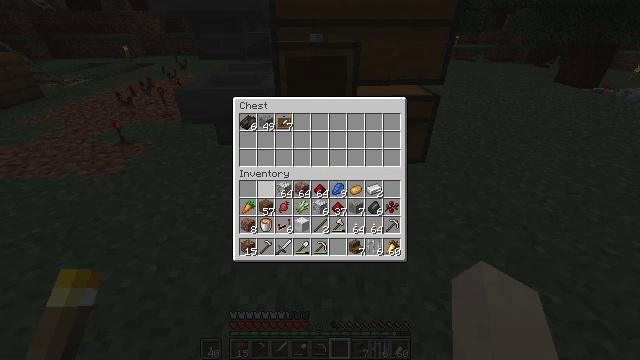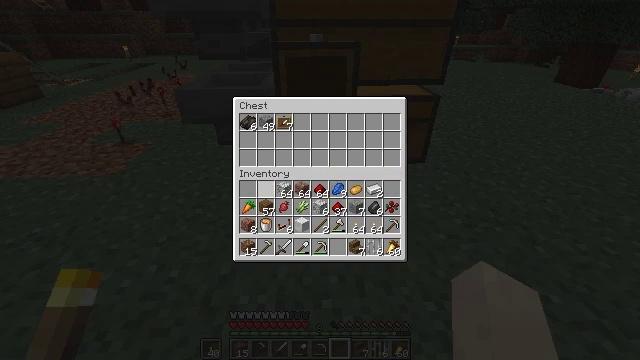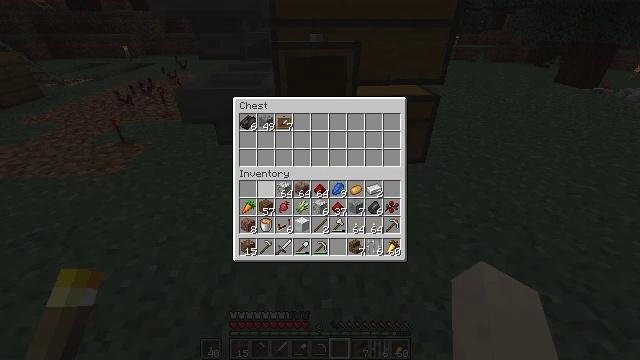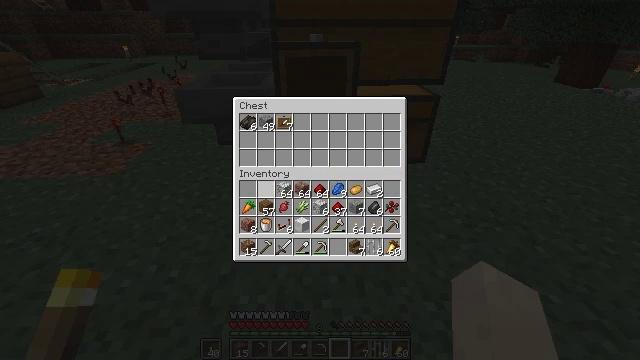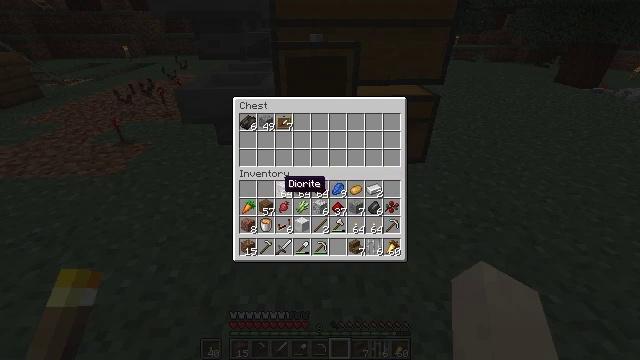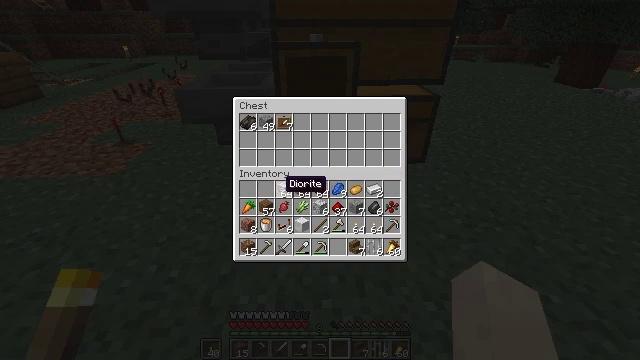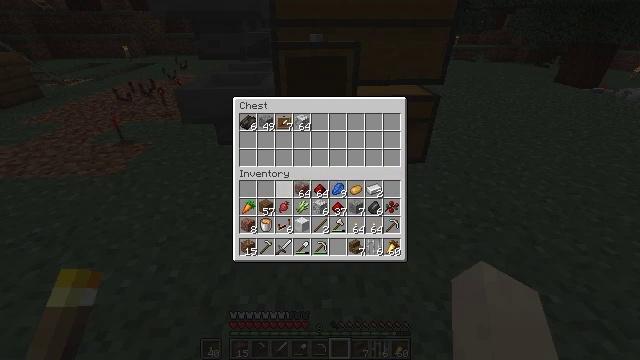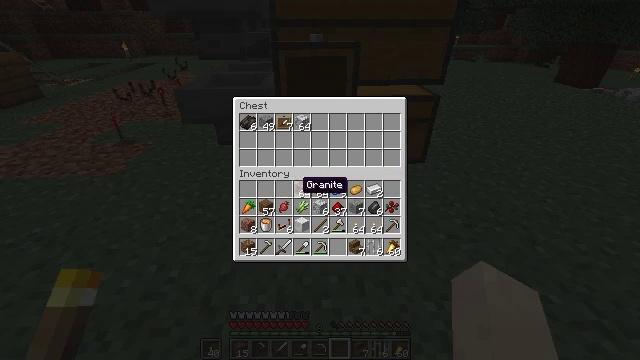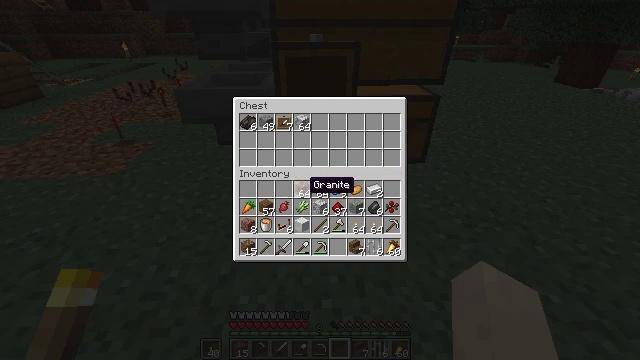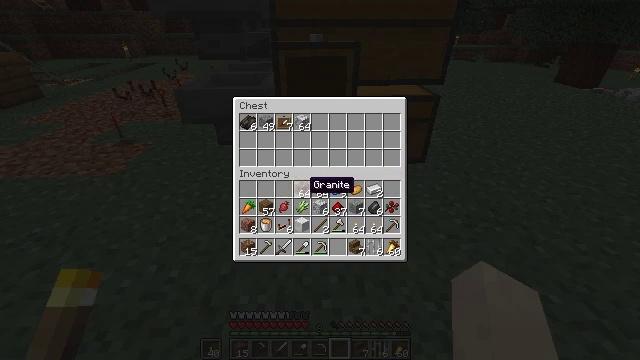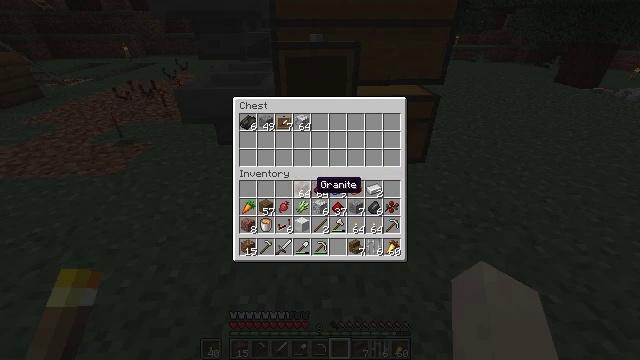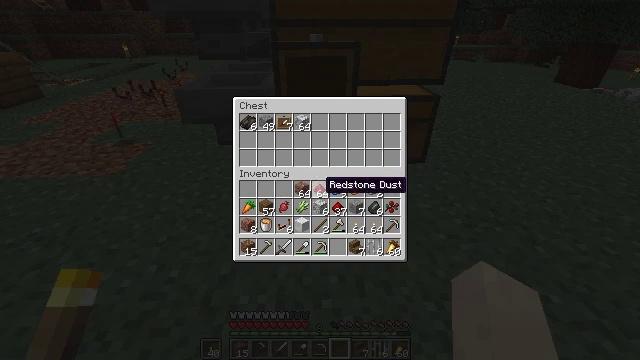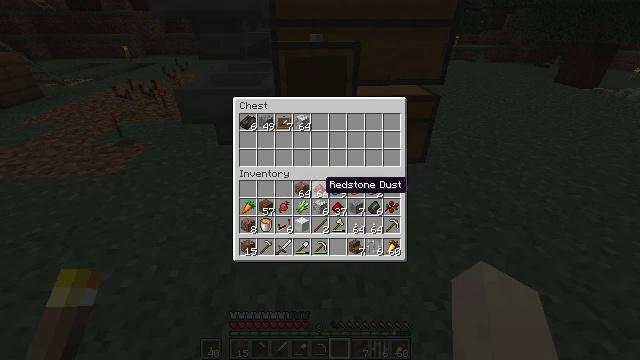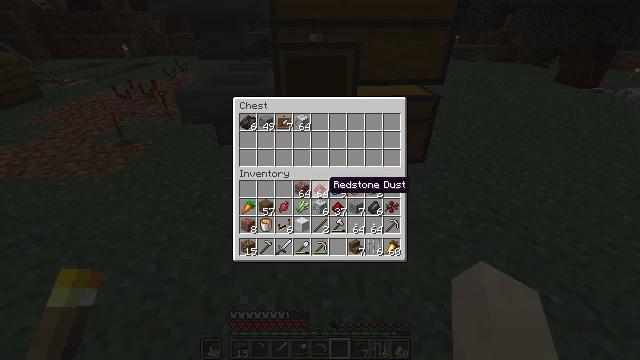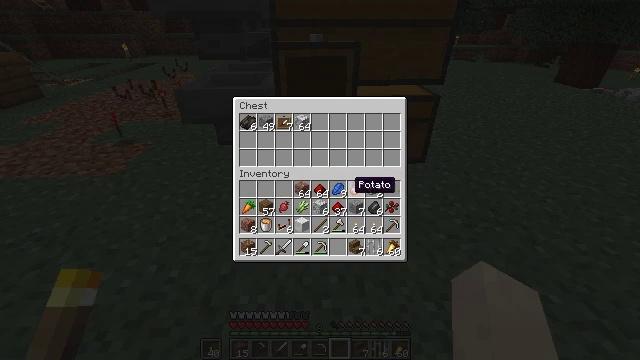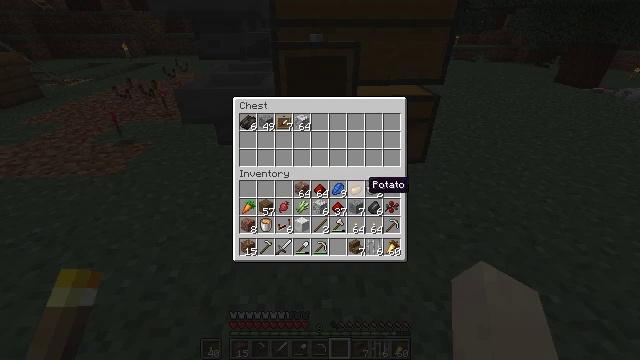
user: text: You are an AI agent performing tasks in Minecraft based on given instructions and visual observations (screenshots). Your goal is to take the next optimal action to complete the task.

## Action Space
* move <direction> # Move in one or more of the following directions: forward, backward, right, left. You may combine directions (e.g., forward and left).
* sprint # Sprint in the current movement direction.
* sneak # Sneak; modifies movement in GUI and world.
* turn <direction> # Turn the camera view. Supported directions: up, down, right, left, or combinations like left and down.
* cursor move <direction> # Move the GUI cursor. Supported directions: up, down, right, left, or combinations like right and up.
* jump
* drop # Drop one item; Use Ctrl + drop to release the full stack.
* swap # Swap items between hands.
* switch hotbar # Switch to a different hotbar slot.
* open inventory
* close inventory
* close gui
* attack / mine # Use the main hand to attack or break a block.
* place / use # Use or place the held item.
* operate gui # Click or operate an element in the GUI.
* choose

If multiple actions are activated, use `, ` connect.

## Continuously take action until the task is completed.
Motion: motion action
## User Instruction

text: Mine spruce planks to gather materials.
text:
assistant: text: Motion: sneak, attack / mine
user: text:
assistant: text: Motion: sneak, attack / mine
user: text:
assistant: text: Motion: sneak, turn right, attack / mine
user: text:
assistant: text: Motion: sneak, turn right, attack / mine
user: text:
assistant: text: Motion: sneak
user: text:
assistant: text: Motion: sneak, attack / mine
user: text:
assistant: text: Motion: sneak, turn right, attack / mine
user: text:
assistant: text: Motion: sneak, turn right, attack / mine
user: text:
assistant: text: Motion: sneak, attack / mine
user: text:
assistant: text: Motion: sneak, attack / mine
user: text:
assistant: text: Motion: sneak, turn right, attack / mine
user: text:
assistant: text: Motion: sneak, attack / mine
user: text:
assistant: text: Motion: sneak, attack / mine
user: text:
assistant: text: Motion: sneak, turn right, attack / mine
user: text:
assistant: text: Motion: sneak, turn right
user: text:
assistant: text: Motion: sneak, attack / mine
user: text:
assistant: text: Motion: sneak, attack / mine
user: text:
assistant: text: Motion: sneak, turn right, attack / mine
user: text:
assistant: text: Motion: sneak
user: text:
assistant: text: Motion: sneak, attack / mine
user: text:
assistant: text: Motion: sneak, attack / mine
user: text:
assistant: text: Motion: sneak, attack / mine
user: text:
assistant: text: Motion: sneak, attack / mine
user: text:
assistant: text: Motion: sneak, attack / mine
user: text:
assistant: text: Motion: sneak, attack / mine
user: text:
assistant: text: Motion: sneak
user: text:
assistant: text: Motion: sneak, attack / mine
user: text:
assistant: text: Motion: sneak, attack / mine
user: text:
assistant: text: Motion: sneak, turn right
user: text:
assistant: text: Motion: sneak